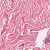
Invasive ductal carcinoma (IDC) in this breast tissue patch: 0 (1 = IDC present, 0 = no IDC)